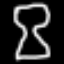
Label: hourglass